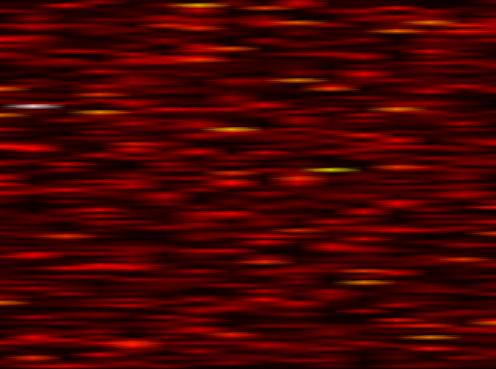
Label: UFMC